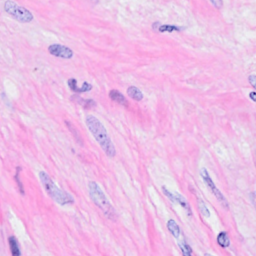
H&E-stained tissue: Breast